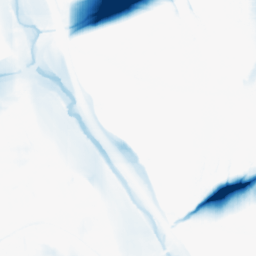
Category: morphological
Decomposition family: morphological_square
Decomposition parameters: operation: closing
size: 50
Upsampling method: cubic_mitchell
Upsampling parameters: scale: 2
Upsampling scale: 2